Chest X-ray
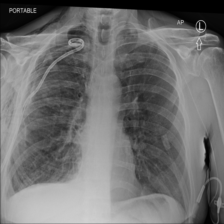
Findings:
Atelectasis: negative
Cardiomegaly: negative
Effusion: negative
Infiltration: negative
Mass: negative
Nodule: negative
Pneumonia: negative
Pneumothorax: positive
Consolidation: negative
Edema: negative
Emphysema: negative
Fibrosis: negative
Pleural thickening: negative
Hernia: negative